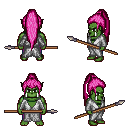
a pixel art fantasy rpg character, male body template, orc, green skin, white robe, magenta pants, pink extra-long topknot hairstyle, spear, four views (front, back, left, right), 2x2 character sprite sheet, small pixel art, hard edges, no anti-aliasing